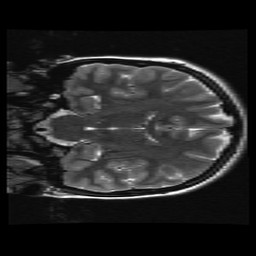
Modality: T2w
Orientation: coronal
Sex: female
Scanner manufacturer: ge
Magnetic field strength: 3 T
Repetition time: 5 s
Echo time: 0.101 s